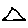
Label: triangle